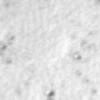
Label: no_change